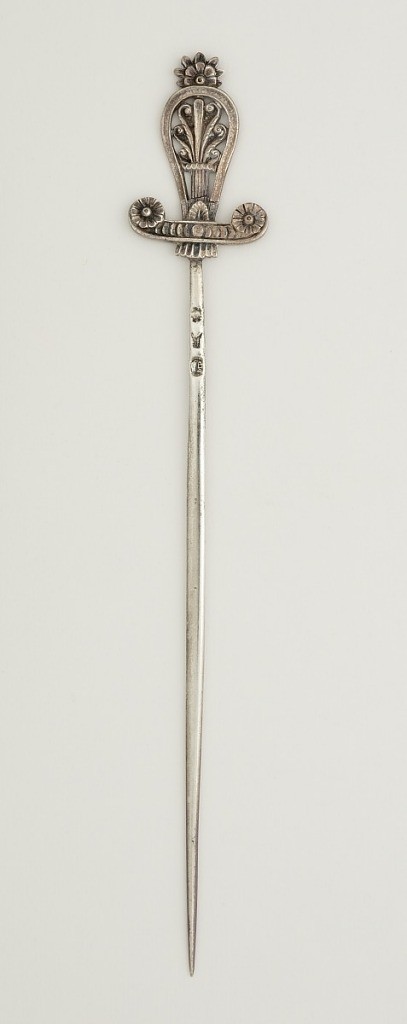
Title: skewer
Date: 19th century
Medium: silver
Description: Flat pin or blade with cast relief inverted volute, surmounted by openwork andthemion and cast flower terminal.